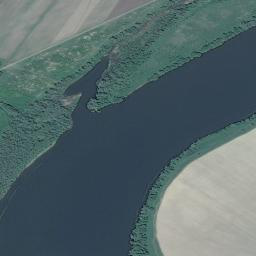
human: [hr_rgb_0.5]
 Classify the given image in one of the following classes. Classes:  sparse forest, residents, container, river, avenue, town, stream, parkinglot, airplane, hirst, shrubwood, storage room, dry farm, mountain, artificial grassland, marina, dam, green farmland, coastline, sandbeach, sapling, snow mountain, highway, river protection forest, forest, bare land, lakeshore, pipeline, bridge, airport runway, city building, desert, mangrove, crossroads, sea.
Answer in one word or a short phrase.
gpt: river